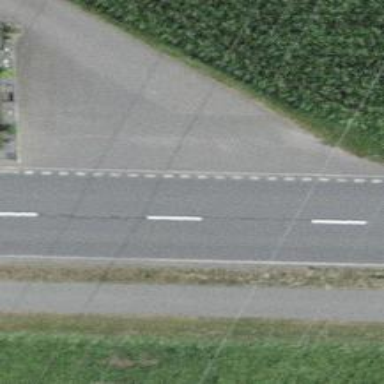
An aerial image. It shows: Primary highway.